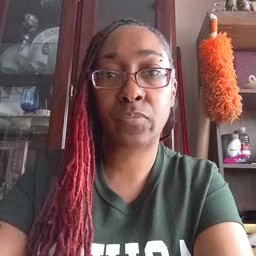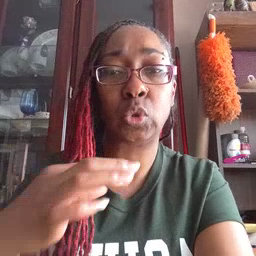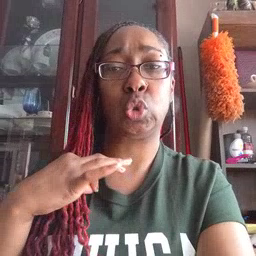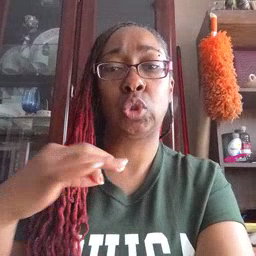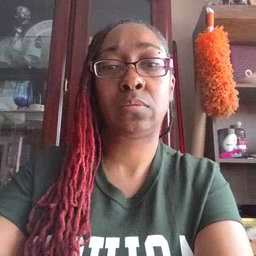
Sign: shirt